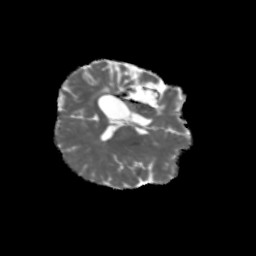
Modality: MD
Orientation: axial
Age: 44
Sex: female
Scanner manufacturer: siemens
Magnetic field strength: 3 T
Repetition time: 5.47 s
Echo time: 0.0854 s